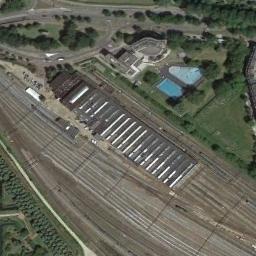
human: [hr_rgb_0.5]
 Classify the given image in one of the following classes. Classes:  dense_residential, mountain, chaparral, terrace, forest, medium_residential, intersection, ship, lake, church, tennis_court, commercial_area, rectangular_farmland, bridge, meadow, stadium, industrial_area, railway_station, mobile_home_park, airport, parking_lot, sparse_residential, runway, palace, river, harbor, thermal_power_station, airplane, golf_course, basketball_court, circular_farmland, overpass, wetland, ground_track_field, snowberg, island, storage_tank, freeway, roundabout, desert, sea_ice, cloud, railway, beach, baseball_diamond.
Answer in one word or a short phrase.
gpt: railway_station